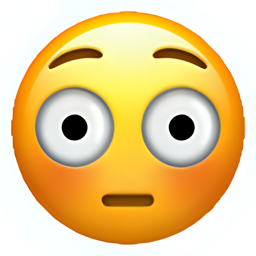
Name: flushed face
Emoji: 😳
Group: Smileys & Emotion
Sub-group: face-concerned